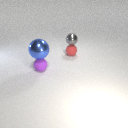
small purple rubber sphere below large blue metal sphere